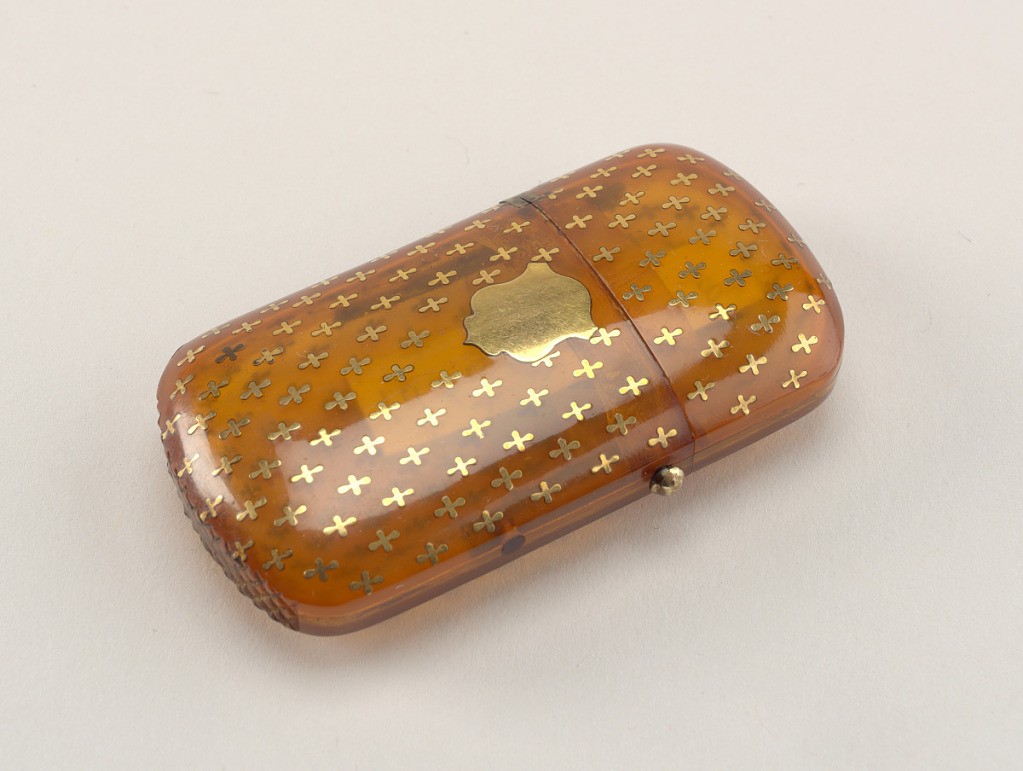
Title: Tortoiseshell matchsafe
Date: late 19th century
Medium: Tortoiseshell, gold
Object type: Matchsafe
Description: Oblong, with curved lid and rounded corners, semi-transparent, featuring gold piqué work in cross-like pattern all over box body, small gold shield attached to front. Lid hinged on left side. Gold release button on right side. Striker carved into box bottom.